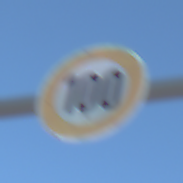
Verkehrszeichen: Geschwindigkeit100
Umgebung: Outdoor, Nature
Tageszeit: MorningAfternoon
Wetter: Clear
Licht: Natural
Jahreszeit: Autumn
Kontrast: HighContrast